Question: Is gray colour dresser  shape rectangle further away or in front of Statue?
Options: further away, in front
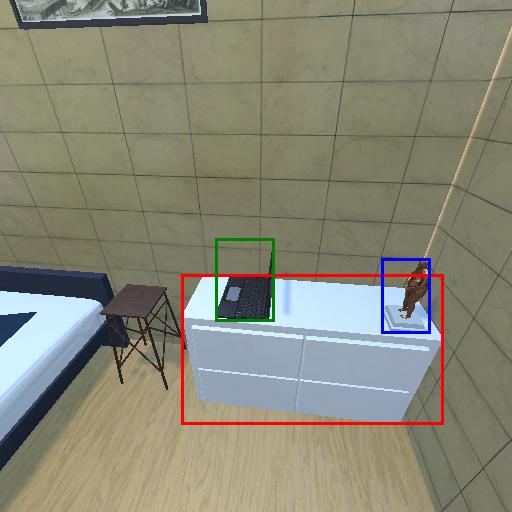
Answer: further away